Question: I have two table .one from server and another from host.I have to union them and count total donor by gender.I tried to run this function.But It shows error.How can I solve it?
'''
**create or replace function count_donor_by_gender(g in Donor.gender%TYPE)
return number
is
g_donor number:=0;
begin
FOR R IN (select * from Donor@site_link union Donor) LOOP
if(R.gender=g) then
g_donor:=g_donor+1;
end if;
END LOOP;
return g_donor;
end count_donor_by_gender;
/**
'''

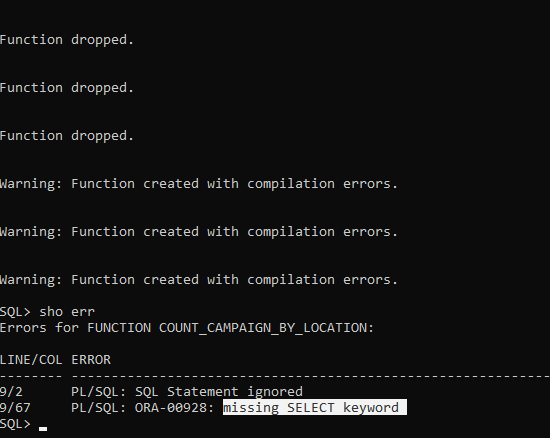
Answer: The error is here
'''
select * from Donor@site_link union Donor
'''
The "union" statement append results of 2 SELECT statements into one, so you need to
'''
select * from Donor@site_link union select * from Donor
'''
Please be aware that "UNION" causes database to remove duplicates which may degrade the performance. If removing duplicates was not intented, use "UNION ALL" instead